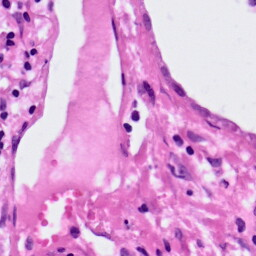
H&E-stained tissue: Lung